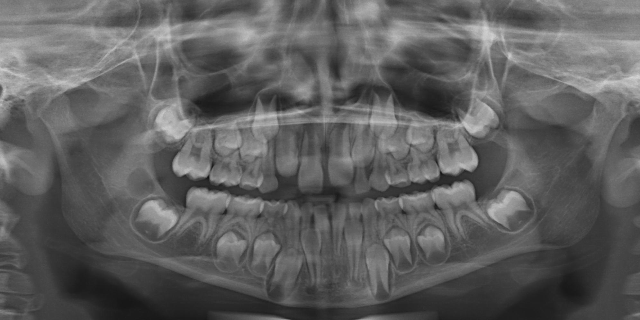
child